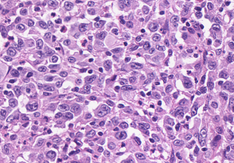
Tumor epithelial tissue: yes
Tumor-associated stroma tissue: no
Normal tissue: no